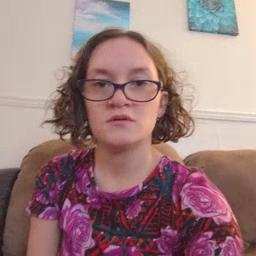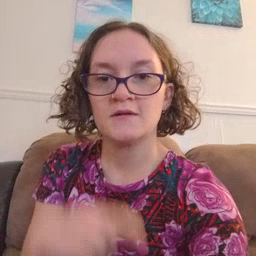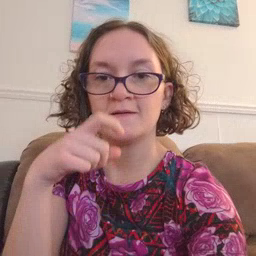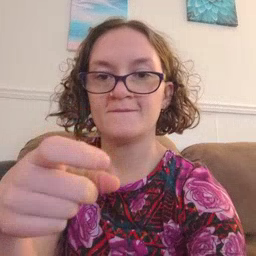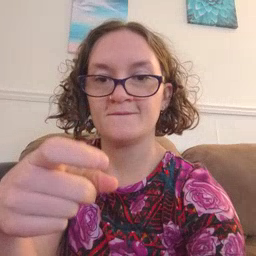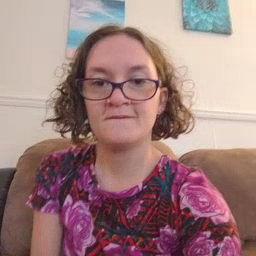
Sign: gift